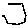
Label: hexagon